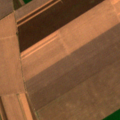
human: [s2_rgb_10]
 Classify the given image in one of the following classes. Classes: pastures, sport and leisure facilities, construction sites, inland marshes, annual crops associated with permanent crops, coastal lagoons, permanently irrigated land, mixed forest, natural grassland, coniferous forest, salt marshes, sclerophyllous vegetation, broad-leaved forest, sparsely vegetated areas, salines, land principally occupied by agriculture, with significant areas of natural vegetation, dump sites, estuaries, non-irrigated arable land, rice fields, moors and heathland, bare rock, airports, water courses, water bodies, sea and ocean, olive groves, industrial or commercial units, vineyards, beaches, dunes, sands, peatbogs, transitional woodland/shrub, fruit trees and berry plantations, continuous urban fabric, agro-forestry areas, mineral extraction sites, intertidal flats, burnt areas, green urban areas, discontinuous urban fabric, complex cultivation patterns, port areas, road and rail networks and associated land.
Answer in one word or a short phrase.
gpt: non-irrigated arable land